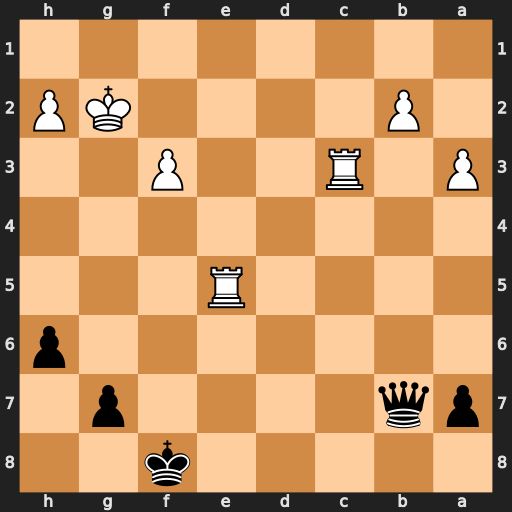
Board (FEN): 5k2/pq4p1/7p/4R3/8/P1R2P2/1P4KP/8
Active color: b
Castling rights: -
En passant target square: -
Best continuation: Qxb2+ Kg3 Qxc3